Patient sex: F
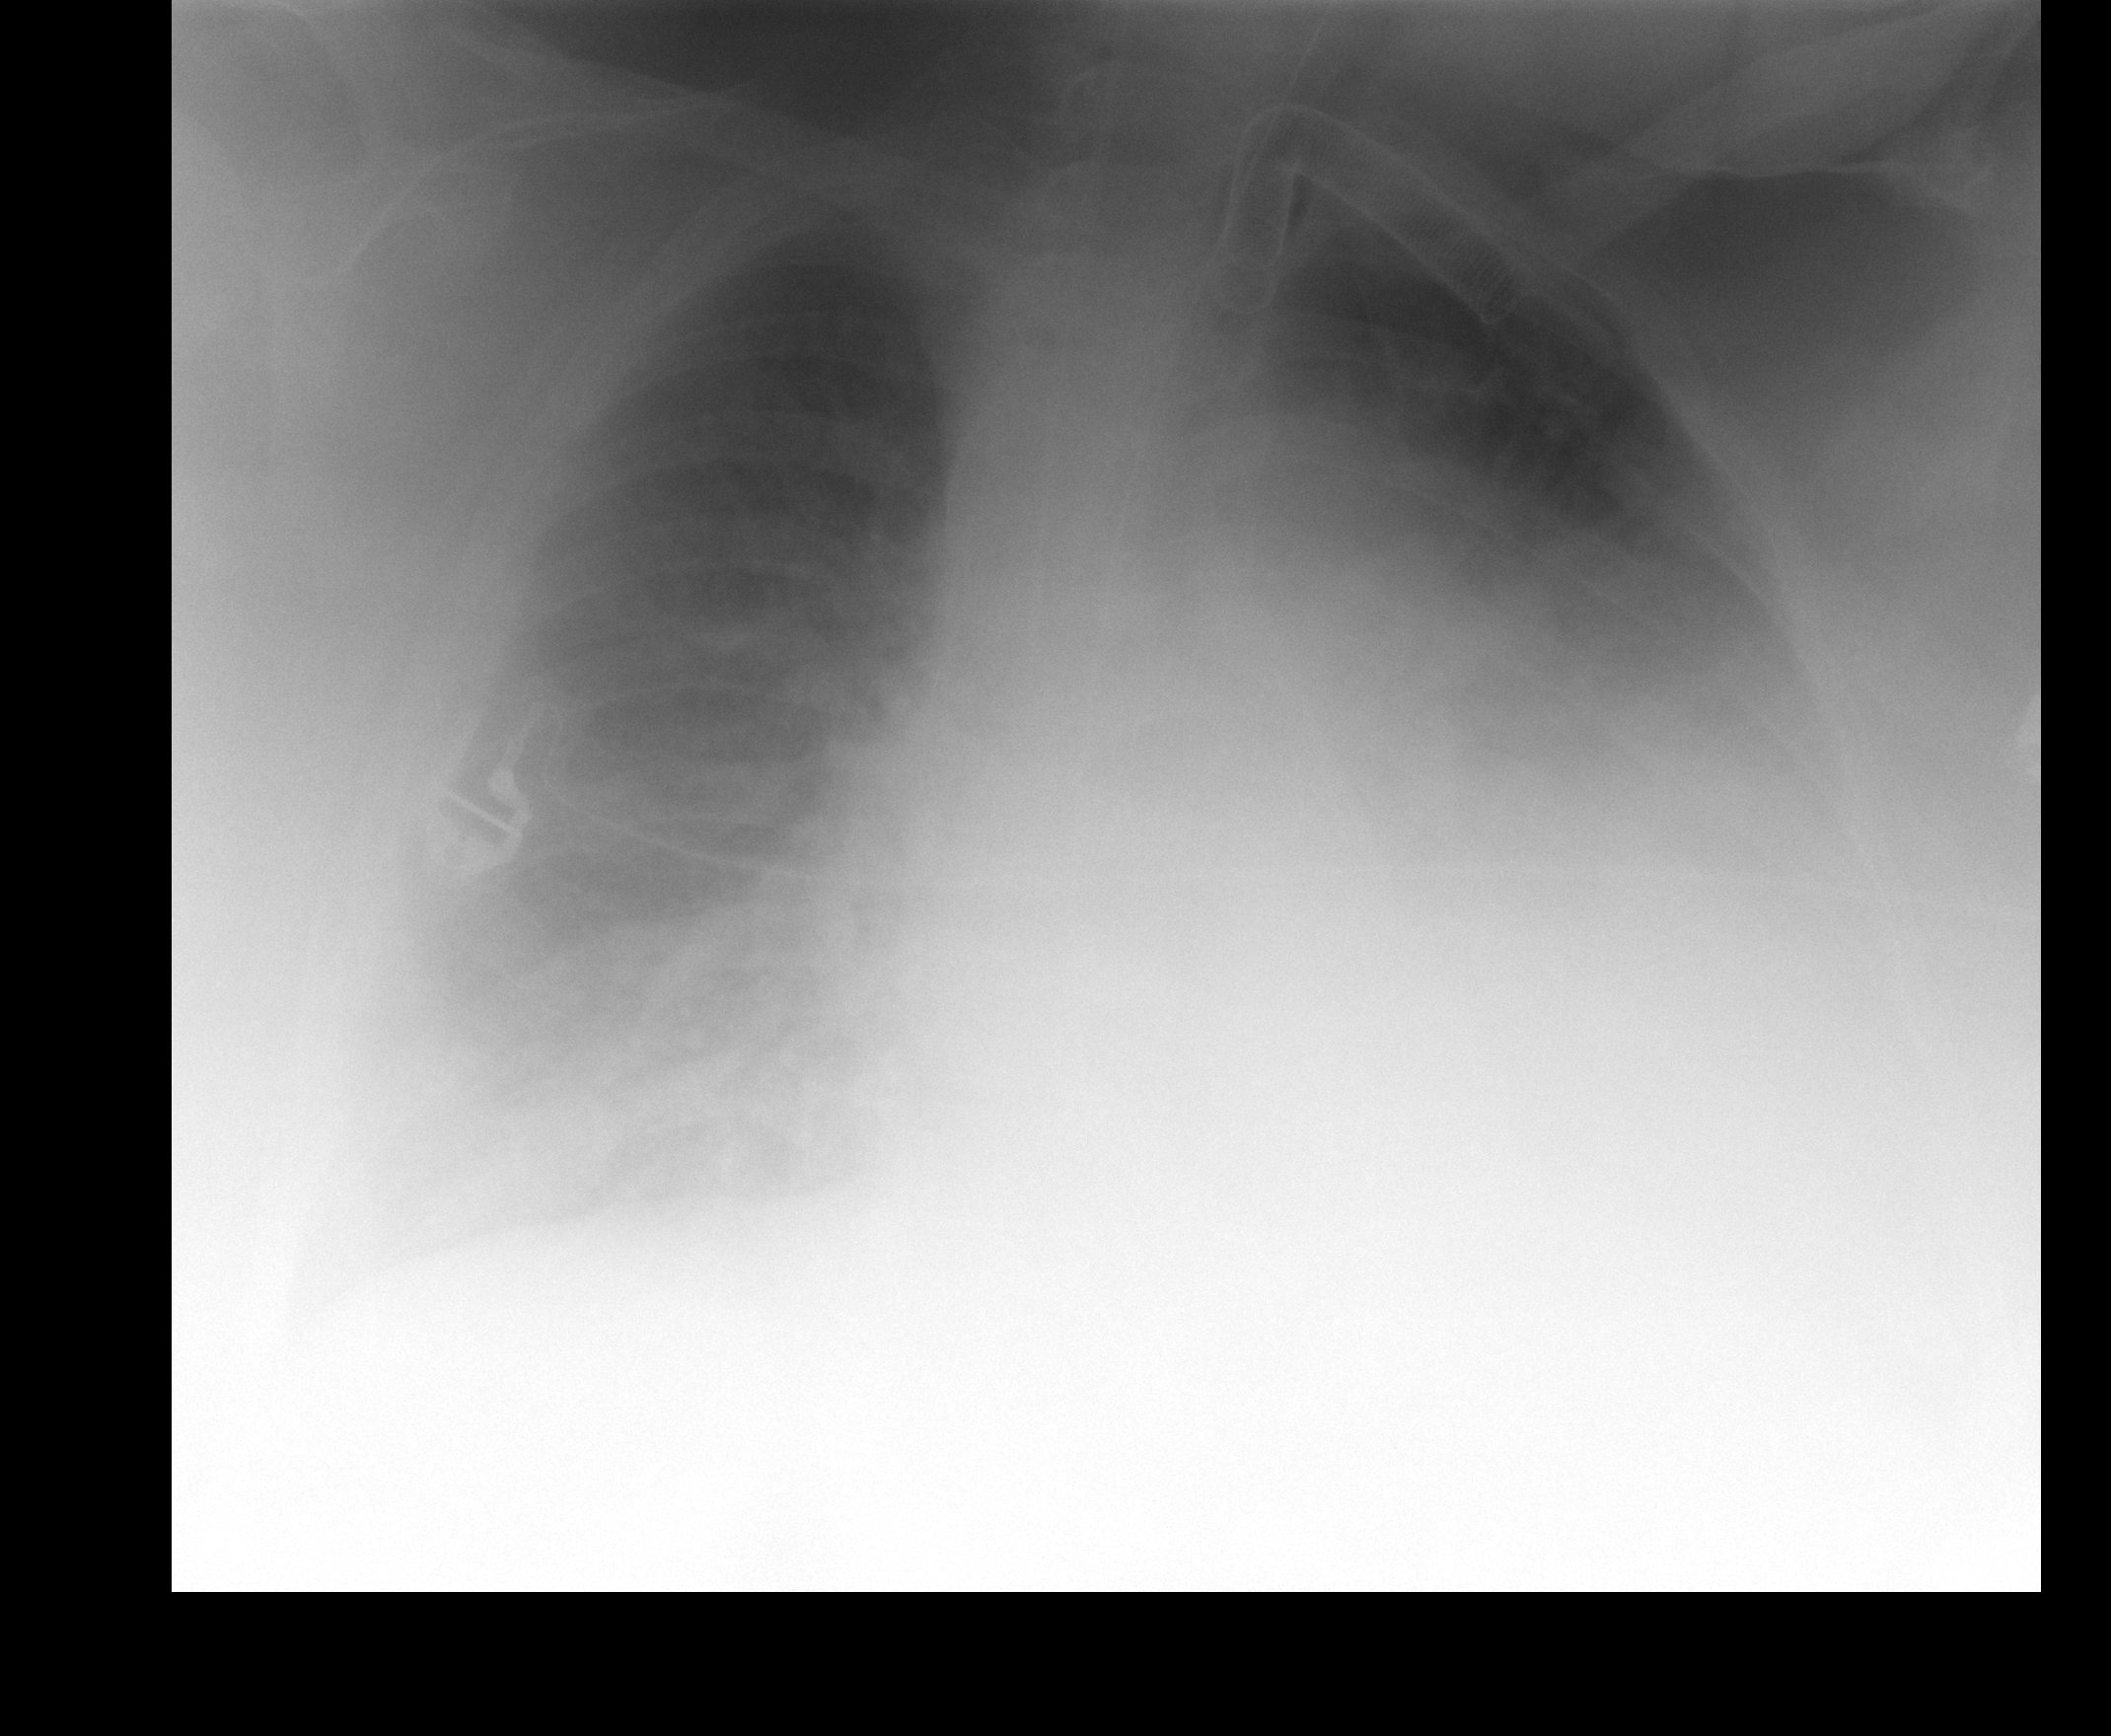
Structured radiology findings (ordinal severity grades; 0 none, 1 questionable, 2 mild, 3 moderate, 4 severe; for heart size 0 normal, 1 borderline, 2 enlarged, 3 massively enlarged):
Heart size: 2
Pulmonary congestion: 3
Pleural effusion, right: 2
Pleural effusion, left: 3
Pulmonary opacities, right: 3
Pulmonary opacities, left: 2
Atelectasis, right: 2
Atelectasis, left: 3